You are looking at the envelope spectrum of a bearing's vibration signal. The marked vertical lines are the theoretical fault frequencies for the outer race, inner race, rolling elements, and cage. Determine the bearing's health state. Answer with exactly one of: normal, inner_race, outer_race, ball.
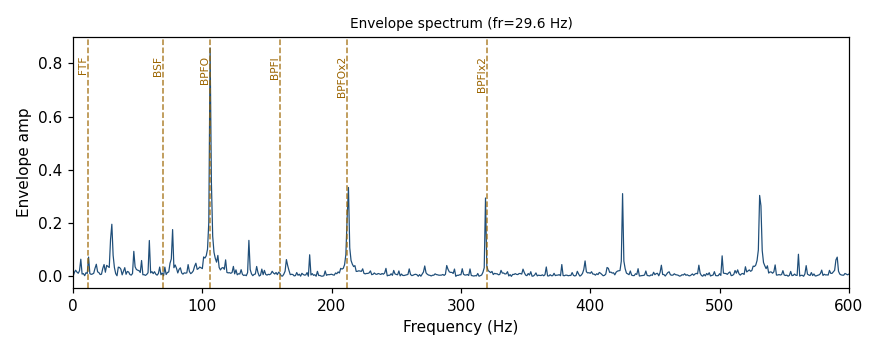
Answer: outer_race